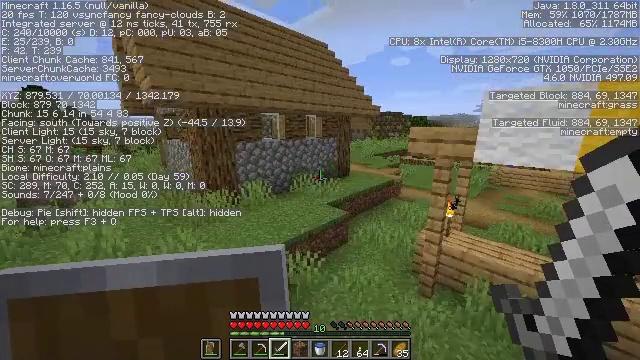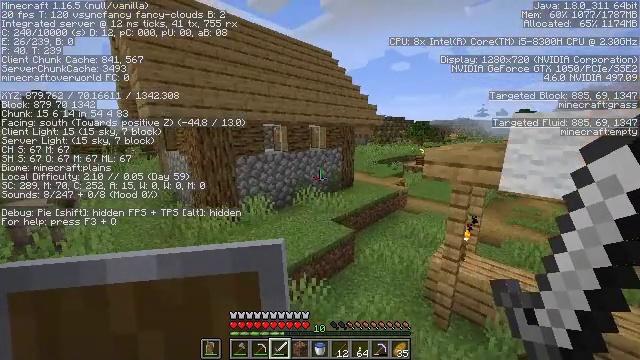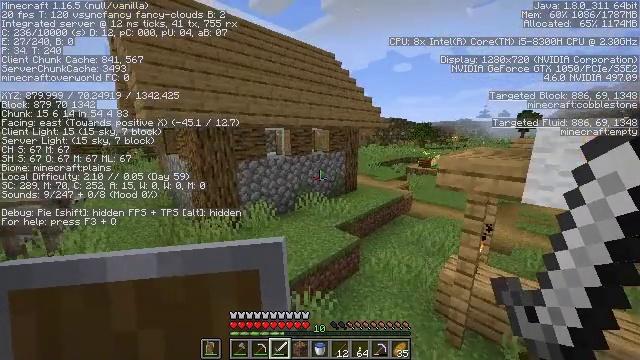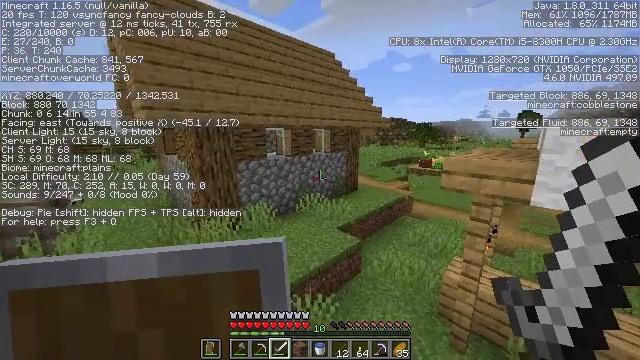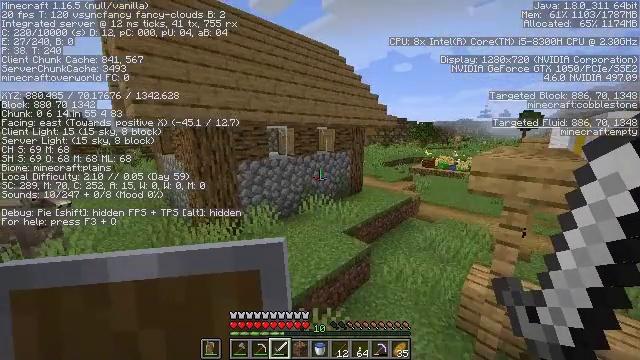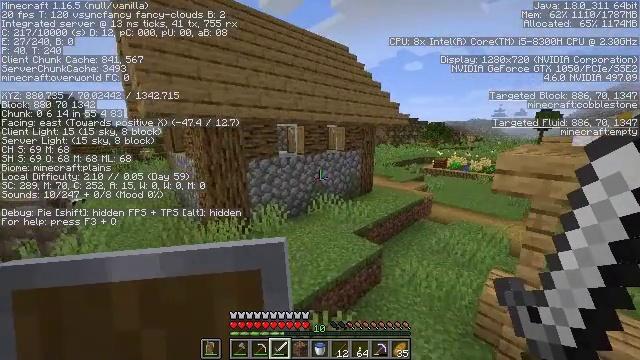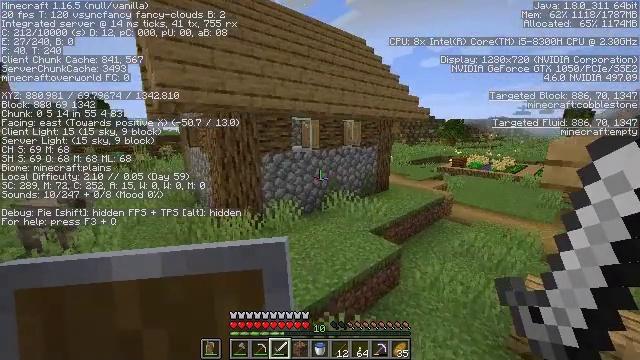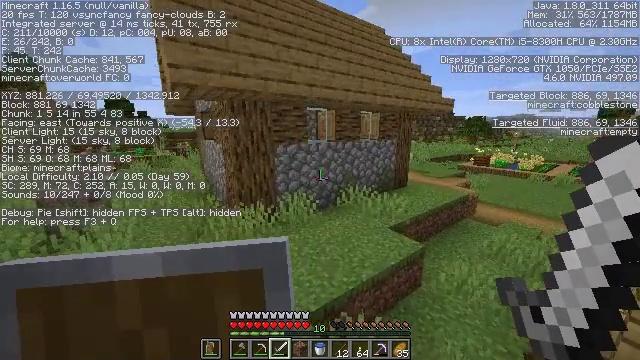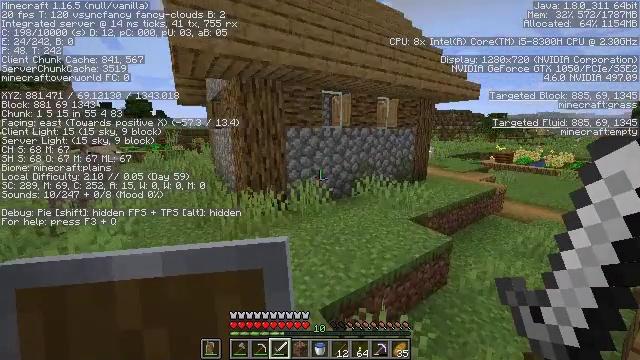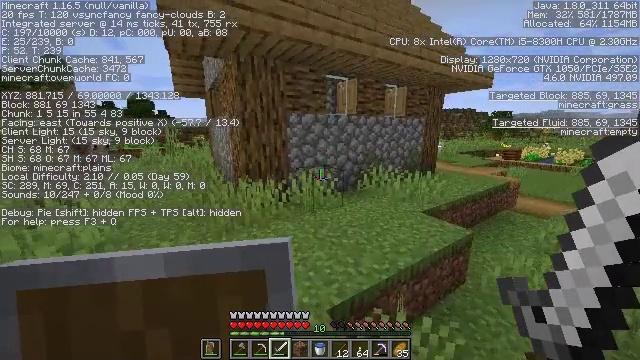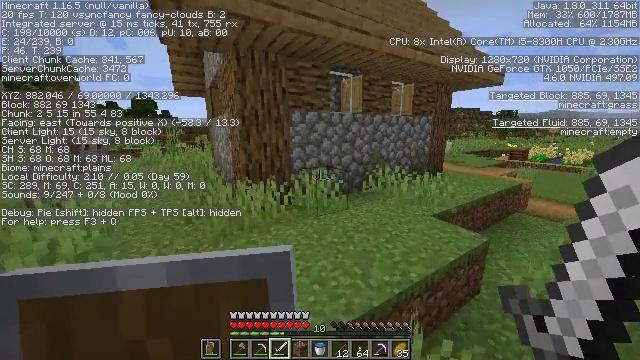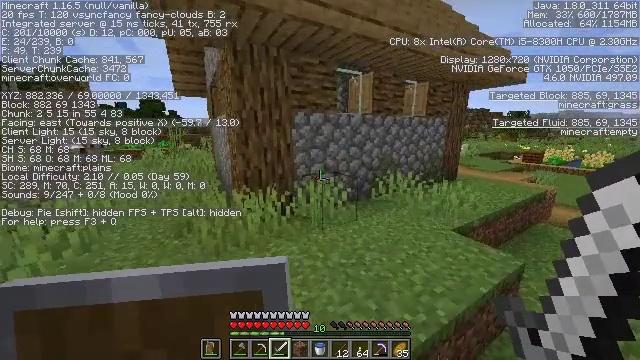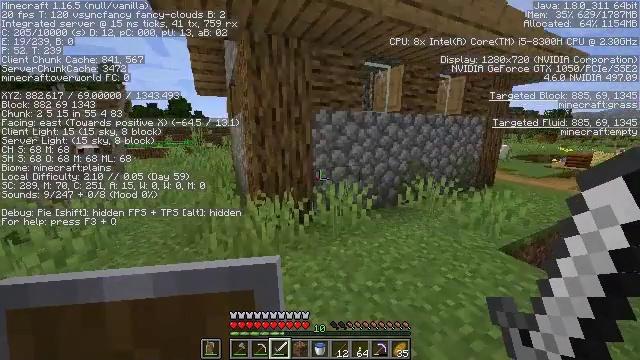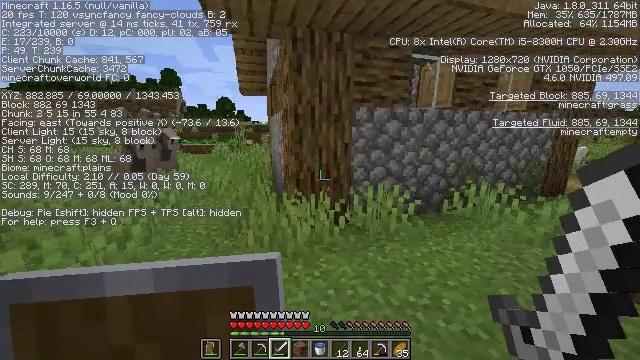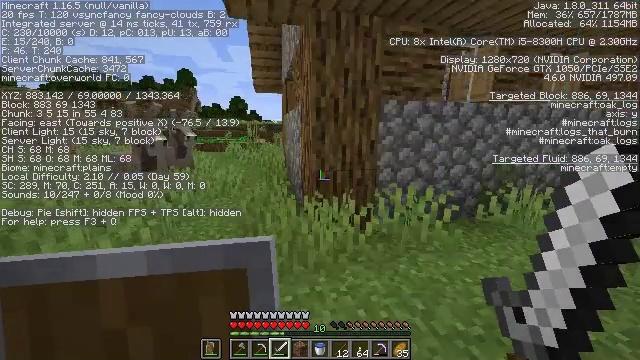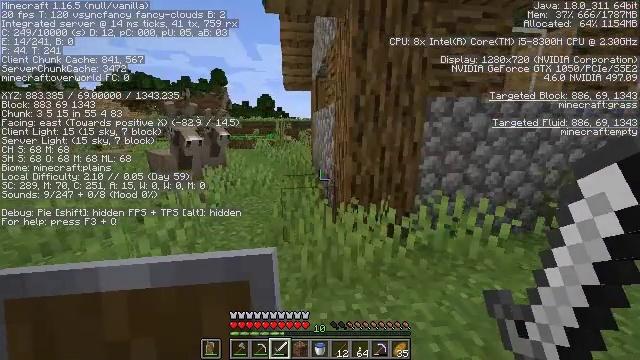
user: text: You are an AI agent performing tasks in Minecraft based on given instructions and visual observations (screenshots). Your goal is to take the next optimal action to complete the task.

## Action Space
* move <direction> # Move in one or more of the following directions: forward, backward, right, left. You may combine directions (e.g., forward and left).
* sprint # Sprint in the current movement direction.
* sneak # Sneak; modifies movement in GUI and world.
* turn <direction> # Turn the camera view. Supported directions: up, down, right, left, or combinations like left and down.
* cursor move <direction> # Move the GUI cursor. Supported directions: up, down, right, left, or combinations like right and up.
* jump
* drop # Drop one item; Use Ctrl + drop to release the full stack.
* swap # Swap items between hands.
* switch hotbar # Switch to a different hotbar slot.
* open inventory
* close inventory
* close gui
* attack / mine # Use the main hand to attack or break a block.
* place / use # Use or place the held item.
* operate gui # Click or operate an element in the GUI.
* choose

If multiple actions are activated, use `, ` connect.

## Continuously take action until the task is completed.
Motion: motion action
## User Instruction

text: Mine the smooth stone.
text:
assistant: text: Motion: move forward and move left, jump
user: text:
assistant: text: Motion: move forward and move left
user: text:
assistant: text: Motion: move forward and move left
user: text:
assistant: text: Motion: move forward and move left
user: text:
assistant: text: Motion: move forward and move left, turn left
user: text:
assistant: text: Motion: move forward, turn left
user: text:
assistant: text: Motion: move forward, turn left
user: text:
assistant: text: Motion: move forward, turn left
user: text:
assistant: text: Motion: move forward
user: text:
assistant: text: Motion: move forward
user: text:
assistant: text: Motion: move forward, turn left
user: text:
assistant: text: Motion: move forward and move left, turn left
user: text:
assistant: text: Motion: move forward and move left, turn left
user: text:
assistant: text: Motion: move forward and move left, turn left
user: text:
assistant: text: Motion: move forward and move left, turn left
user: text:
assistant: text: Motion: move forward and move left, turn left
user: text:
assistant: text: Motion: move forward and move left
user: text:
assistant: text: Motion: move forward and move left
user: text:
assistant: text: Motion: move forward and move right, turn right
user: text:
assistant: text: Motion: move forward and move right, turn right
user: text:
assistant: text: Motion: move forward and move right, turn right and up
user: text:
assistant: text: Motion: move forward and move right, turn right and up
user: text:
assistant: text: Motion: move forward and move right, sprint, turn right
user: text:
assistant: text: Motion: move forward and move right, sprint
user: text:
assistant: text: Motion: move forward, sprint
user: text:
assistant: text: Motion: move forward, sprint
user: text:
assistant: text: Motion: move forward, sprint
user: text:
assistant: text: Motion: move forward, sprint
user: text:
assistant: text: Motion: move forward, sprint
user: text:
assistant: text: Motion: move forward, sprint, turn left